Question: So I am trying to pull out videos from youtube for specific video games. This I have working almost fine, however on qerying the video game title, some (mostly ones that share names with sports franchises, films, etc) are coming back with non video game related results.
I have looked in the documentation <URL> and found the topicId filter, however I am struggling to use it.
If I try to put something in it comes back with:
'''
$searchResponse = $youtube->search->list(array(
'q' => $_GET['q'],
'maxResults' => $_GET['maxResults'],
'part' => 'id',
'order' => 'relevance',
'type' => 'video',
'topicId' => '/m/0d6lp'
));
'''
> (list) unknown parameter: 'topicId'
Also having trouble using the freebase API to return a topic I need.
All I want to do is filter videos only with the following:

So any ideas how I limit youtube searches to video games only with the search api?
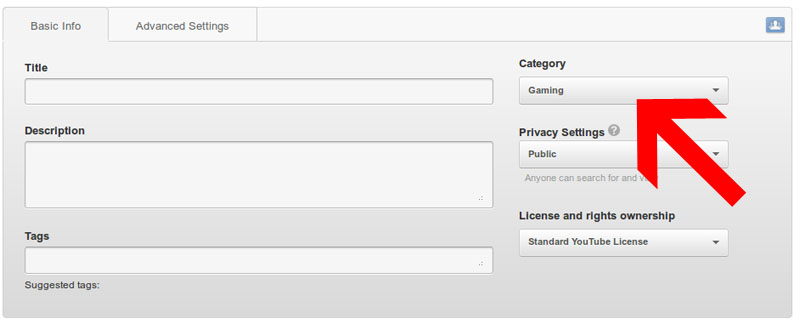
Answer: That example looks a little off. The release of the PHP client might not be updated for the YouTube release, but the code is checked it. Head to <URL> and checkout the source to get an up to date version after that this code should work fine.
'''
$searchResponse = $youtube->search->listSearch('id', array(
'q' => $_GET['q'],
'maxResults' => $_GET['maxResults'],
'order' => 'relevance',
'type' => 'video',
'topicId' => '/m/0d6lp'
));
'''
Call 'listSearch' instead of 'list', and put the 'part' as the first argument instead of in the array.